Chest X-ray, PA view. Patient: 60 years old, sex F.
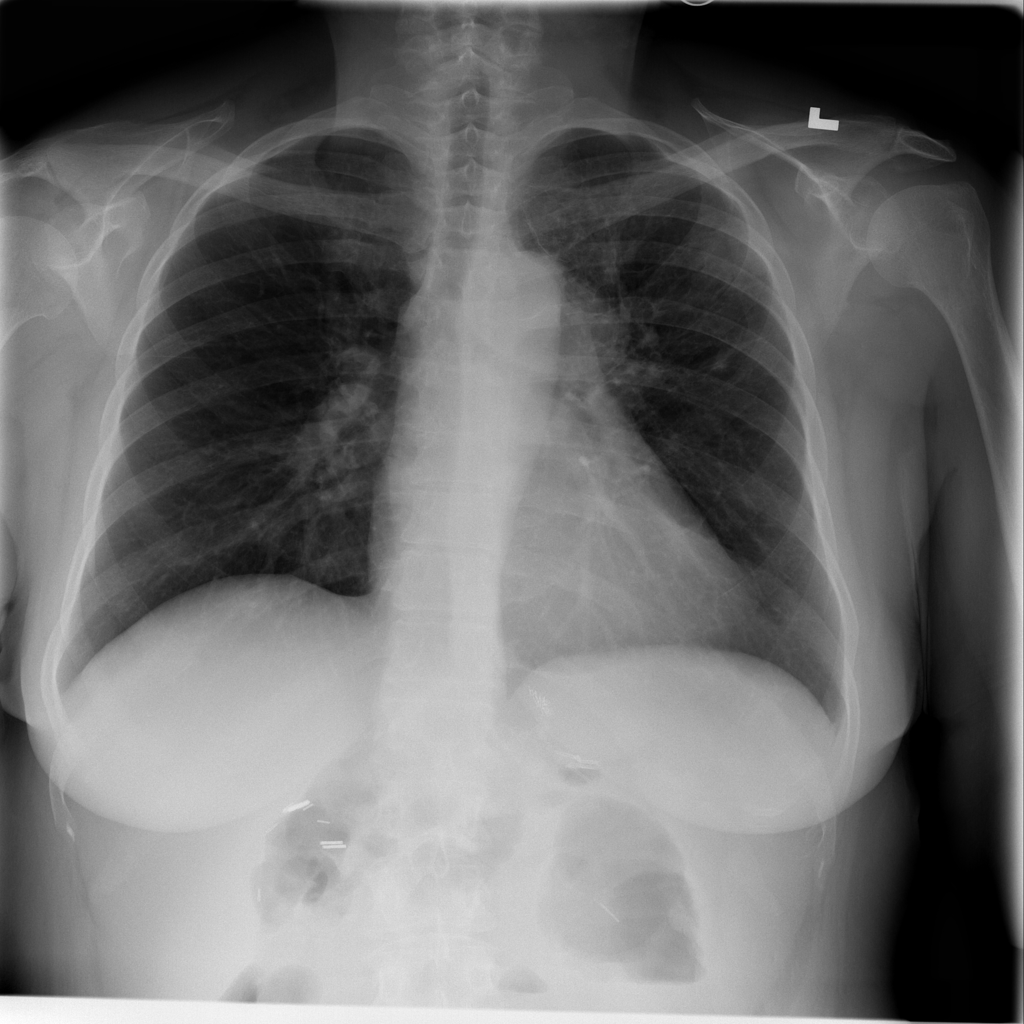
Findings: Mass